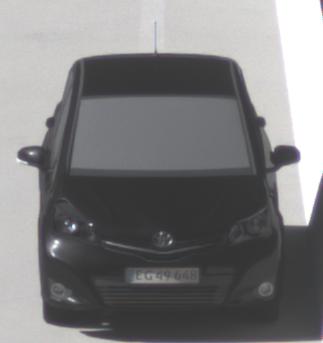
Make: Toyota
Model: Yaris 1.0
Detailed model: Yaris (XP9)
Model produced from: 2009/01
Model produced until: 2010/10
Doors: 3
Color: black
Road condition: dry road
Daytime: morning or afternoon
Contrast: high contrast